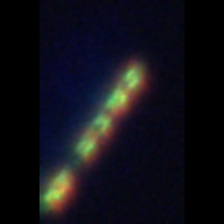
Taxon: Chaetoceros
Group: Diatoms